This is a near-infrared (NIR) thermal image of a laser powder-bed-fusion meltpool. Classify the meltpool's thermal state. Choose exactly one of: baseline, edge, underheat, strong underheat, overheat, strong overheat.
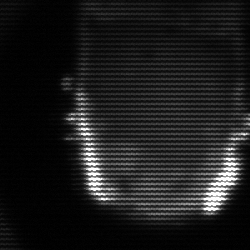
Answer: baseline